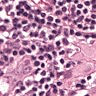
Metastatic tissue present: yes